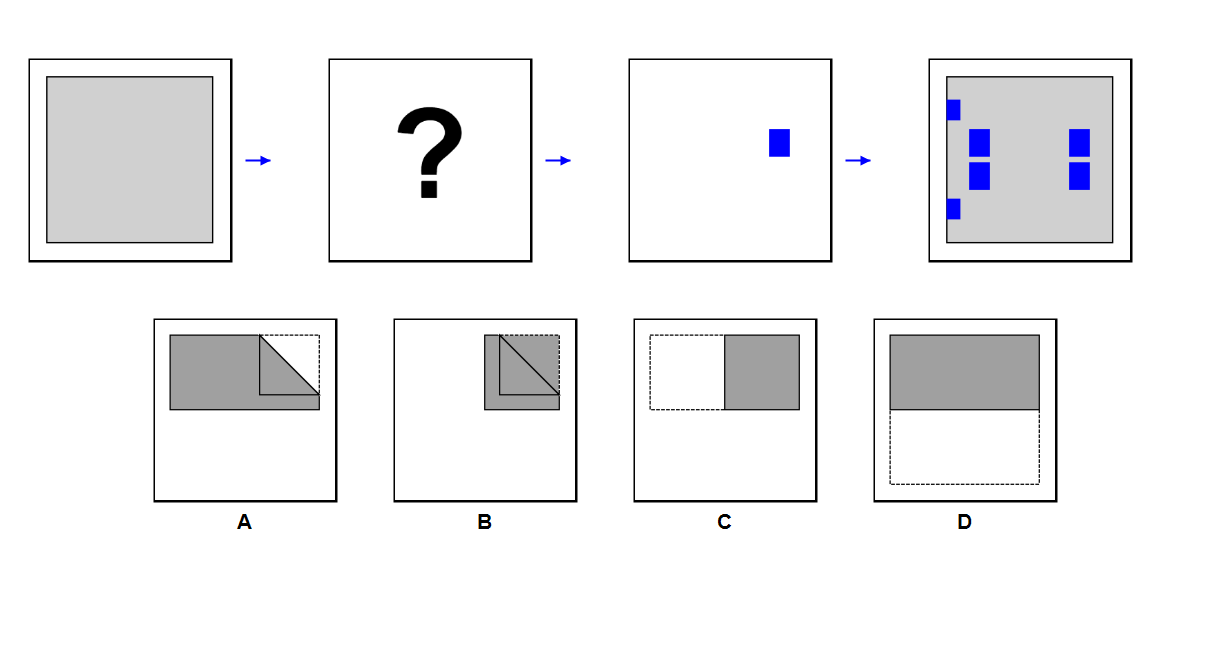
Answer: A